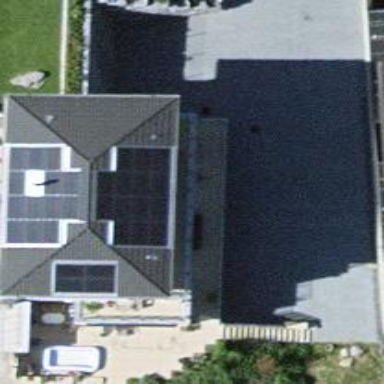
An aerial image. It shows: Solar photovoltaic panel generator.